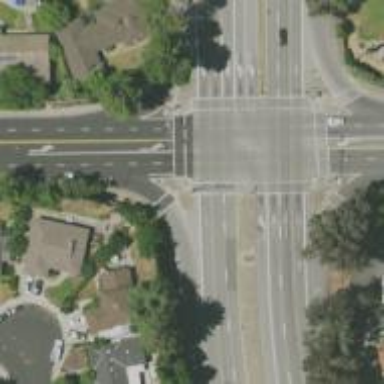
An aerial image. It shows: Marked crossing on the road.